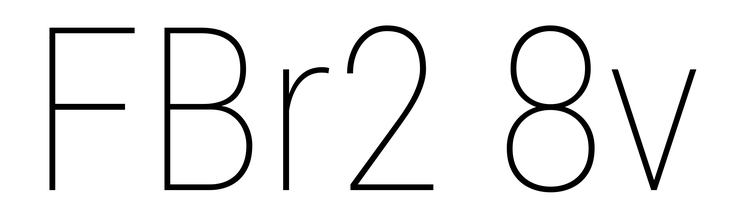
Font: Roboto_Condensed_Thin